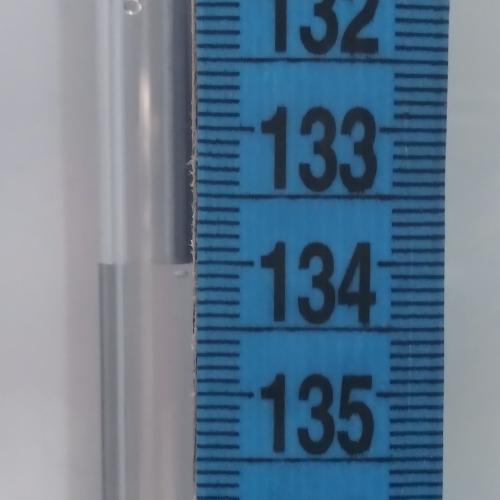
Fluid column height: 134.0 cm